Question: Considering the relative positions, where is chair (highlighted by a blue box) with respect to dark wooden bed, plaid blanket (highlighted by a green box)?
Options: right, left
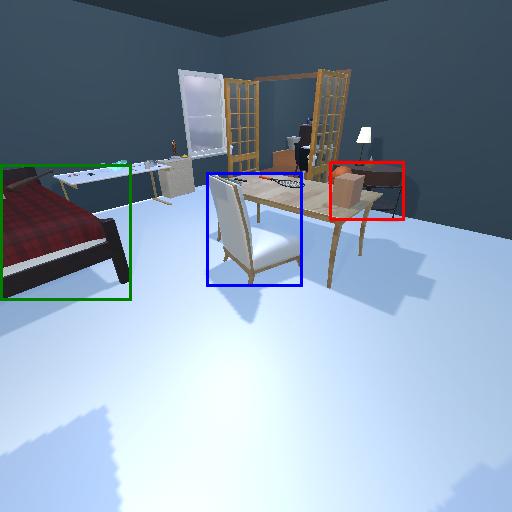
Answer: right